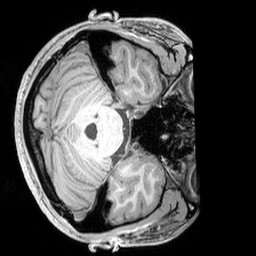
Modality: T1w
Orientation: axial
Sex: male
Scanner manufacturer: siemens
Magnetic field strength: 3 T
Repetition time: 2.3 s
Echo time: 0.00226 s